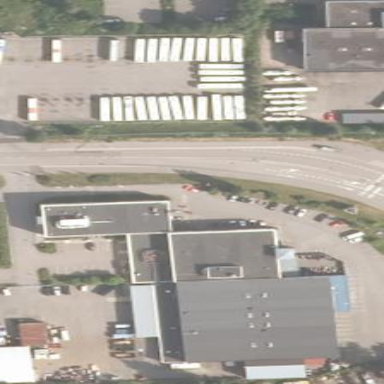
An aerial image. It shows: Warehouse.